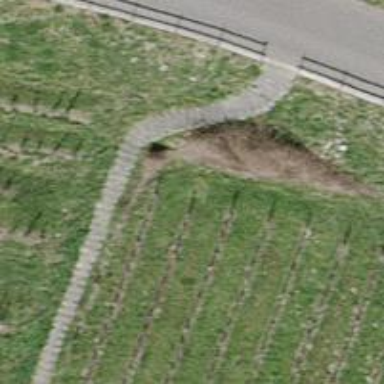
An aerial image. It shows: Concrete steps.